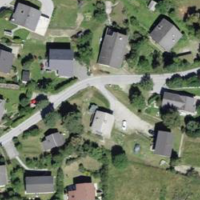
EUNIS habitat code: 55
Species observed at this site:
Turdus philomelos
Dendrocopos major
Sylvia borin
Prunella modularis
Turdus viscivorus
Aegithalos caudatus
Buteo buteo
Sylvia atricapilla
Spinus spinus
Muscicapa striata
Phylloscopus collybita
Carduelis citrinella
Erithacus rubecula
Cuculus canorus
Dryocopus martius
Pica pica
Phoenicurus ochruros
Sitta europaea
Nucifraga caryocatactes
Garrulus glandarius
Phoenicurus phoenicurus
Passer italiae
Picus viridis
Corvus corax
Periparus ater
Cyanistes caeruleus
Lophophanes cristatus
Linaria cannabina
Chloris chloris
Pyrrhula pyrrhula
Troglodytes troglodytes
Fringilla coelebs
Passer domesticus
Lanius collurio
Turdus torquatus
Regulus ignicapilla
Ptyonoprogne rupestris
Carduelis carduelis
Turdus merula
Columba palumbus
Phalacrocorax carbo
Parus major
Milvus migrans
Upupa epops
Regulus regulus
Aquila chrysaetos
Motacilla alba
Delichon urbicum